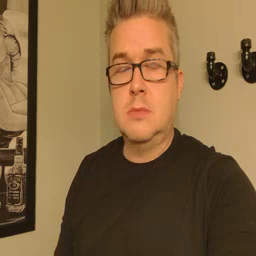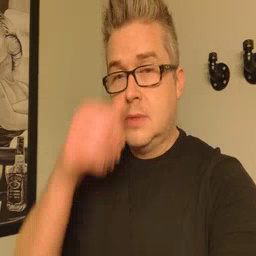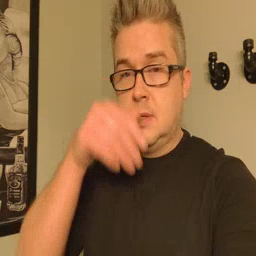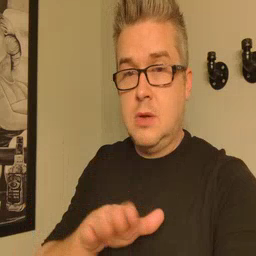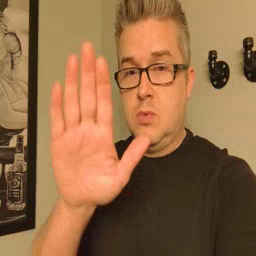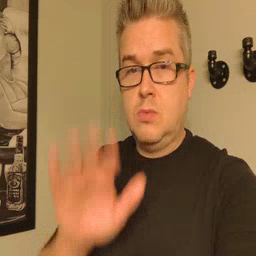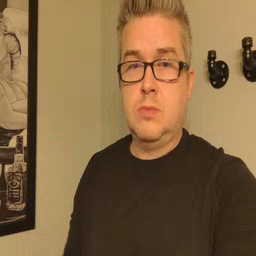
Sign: elephant